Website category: sports
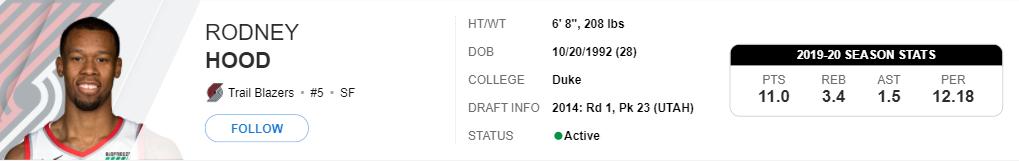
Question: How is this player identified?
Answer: Rodney Hood

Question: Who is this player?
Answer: Rodney Hood

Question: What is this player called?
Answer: Rodney Hood

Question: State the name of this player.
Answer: Rodney Hood

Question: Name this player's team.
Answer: Trail Blazers

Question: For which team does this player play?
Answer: Trail Blazers

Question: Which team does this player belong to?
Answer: Trail Blazers

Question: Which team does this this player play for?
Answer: Trail Blazers

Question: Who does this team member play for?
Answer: Trail Blazers

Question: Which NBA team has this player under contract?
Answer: Trail Blazers

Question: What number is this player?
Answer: #5

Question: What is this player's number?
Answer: #5

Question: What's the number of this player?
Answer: #5

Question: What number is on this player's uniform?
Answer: #5

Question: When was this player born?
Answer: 10/20/1992

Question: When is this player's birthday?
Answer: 10/20/1992

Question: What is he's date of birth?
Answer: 10/20/1992

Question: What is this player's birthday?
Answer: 10/20/1992

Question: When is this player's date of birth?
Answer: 10/20/1992

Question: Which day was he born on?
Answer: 10/20/1992

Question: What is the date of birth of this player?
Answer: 10/20/1992

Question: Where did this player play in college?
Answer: Duke

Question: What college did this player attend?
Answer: Duke

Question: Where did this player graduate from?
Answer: Duke

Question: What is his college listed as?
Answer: Duke

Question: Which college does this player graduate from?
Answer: Duke

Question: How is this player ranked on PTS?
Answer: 11.0

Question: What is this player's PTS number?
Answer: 11.0

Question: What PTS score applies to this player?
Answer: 11.0

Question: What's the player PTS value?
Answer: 11.0

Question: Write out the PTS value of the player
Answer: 11.0

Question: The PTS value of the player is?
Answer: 11.0

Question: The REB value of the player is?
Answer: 3.4

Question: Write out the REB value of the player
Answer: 3.4

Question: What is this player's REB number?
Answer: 3.4

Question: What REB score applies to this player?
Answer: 3.4

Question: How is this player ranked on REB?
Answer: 3.4

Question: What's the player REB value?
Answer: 3.4

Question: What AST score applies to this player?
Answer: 1.5

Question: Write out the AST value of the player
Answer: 1.5

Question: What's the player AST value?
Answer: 1.5

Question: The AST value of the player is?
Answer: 1.5

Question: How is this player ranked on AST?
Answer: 1.5

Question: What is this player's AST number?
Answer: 1.5

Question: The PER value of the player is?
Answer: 12.18

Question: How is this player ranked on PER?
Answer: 12.18

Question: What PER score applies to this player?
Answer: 12.18

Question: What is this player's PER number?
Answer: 12.18

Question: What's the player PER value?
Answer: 12.18

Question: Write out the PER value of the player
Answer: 12.18

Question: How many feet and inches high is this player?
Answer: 6' 8"

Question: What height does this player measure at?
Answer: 6' 8"

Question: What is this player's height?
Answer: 6' 8"

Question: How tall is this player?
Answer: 6' 8"

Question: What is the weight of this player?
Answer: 208 lbs

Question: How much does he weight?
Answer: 208 lbs

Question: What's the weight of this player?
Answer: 208 lbs

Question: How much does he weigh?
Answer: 208 lbs

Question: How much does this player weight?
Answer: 208 lbs